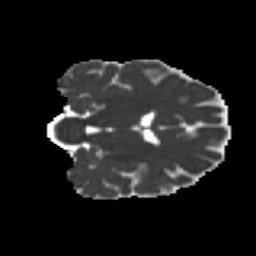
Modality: MD
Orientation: coronal
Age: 32
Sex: female
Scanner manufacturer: ge
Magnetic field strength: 3 T
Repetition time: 7.8 s
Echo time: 0.0606 s